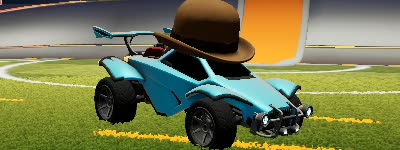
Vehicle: octane